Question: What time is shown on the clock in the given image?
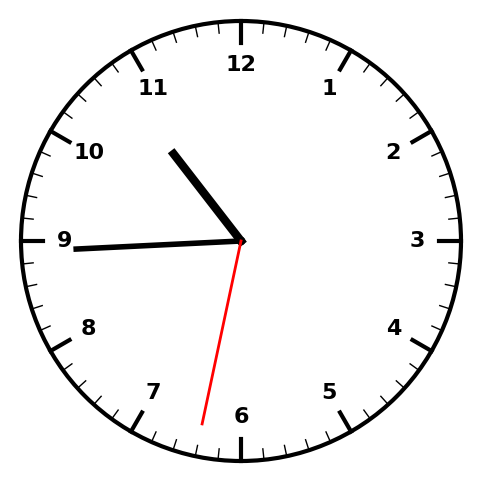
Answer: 10:44:32